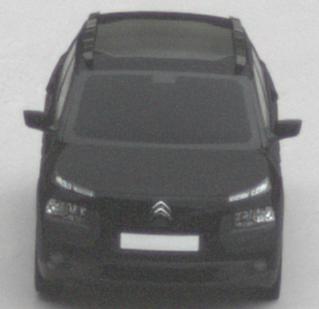
Make: Citroen
Model: C4 Cactus PureTech 75
Detailed model: C4 Cactus
Model produced from: 2014/09
Model produced until: 2015/03
Doors: 5
Color: black
Road condition: dry road
Daytime: midday
Contrast: low contrast